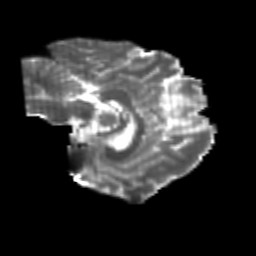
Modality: T2w
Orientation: sagittal
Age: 22
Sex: female
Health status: healthy
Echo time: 0.074 s